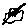
Label: cloud